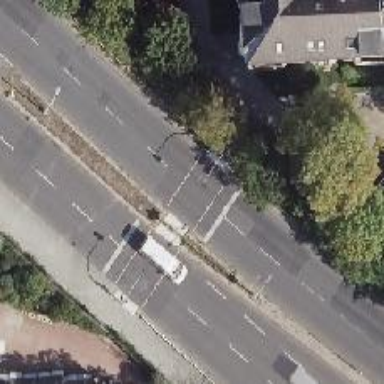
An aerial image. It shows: Road crossing with traffic signals.